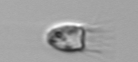
Label: Balanion